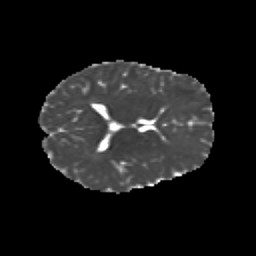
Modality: MD
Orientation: axial
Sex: male
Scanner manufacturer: siemens
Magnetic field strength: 3 T
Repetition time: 5 s
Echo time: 0.071 s